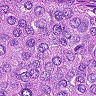
Metastatic tissue present: yes